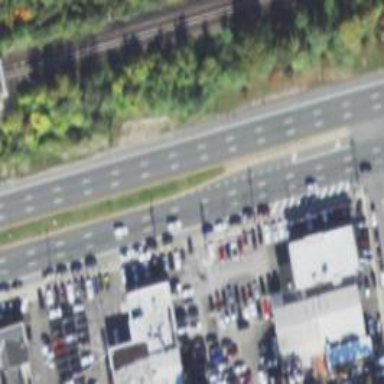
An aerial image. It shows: Trunk highway.